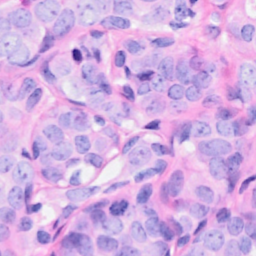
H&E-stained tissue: Breast